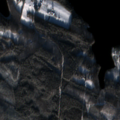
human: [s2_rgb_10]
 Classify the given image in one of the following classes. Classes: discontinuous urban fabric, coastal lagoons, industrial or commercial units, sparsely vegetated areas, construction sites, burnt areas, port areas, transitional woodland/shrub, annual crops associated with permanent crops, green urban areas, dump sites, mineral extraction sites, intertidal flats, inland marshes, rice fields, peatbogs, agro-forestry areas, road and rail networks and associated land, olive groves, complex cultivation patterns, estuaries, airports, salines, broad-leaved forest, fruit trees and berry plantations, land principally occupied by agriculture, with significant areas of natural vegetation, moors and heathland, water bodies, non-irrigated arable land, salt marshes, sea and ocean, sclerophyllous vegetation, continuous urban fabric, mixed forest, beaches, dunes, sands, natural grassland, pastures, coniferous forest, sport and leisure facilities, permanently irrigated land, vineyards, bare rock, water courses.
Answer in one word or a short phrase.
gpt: broad-leaved forest, coniferous forest, mixed forest, water bodies